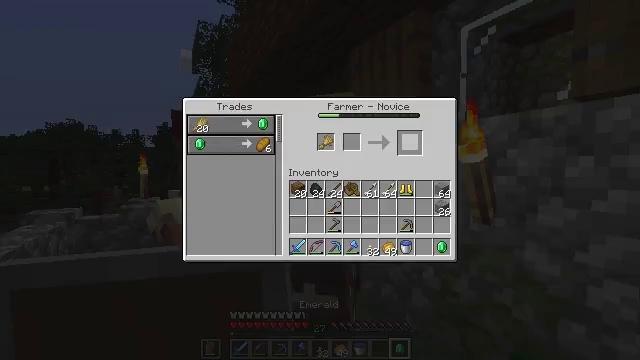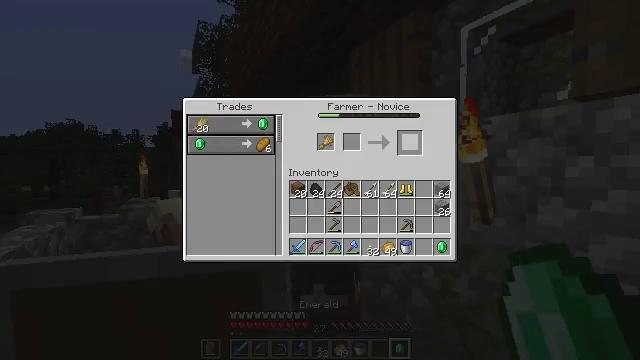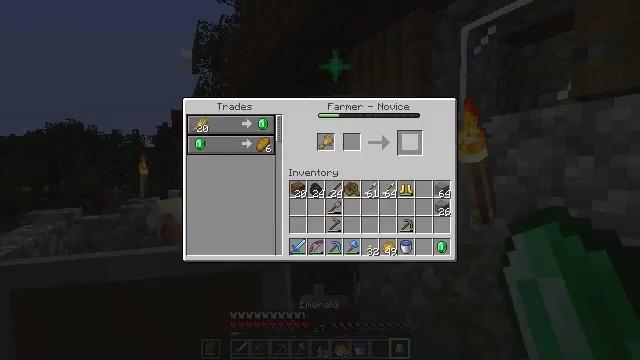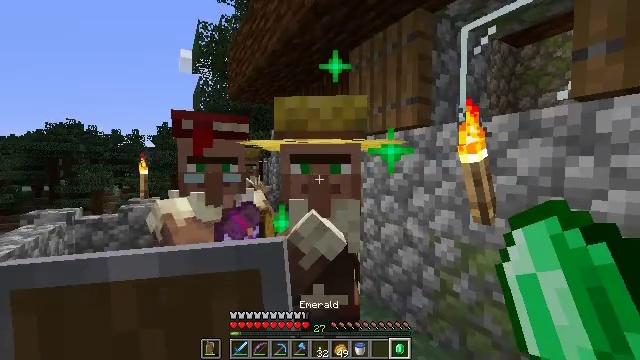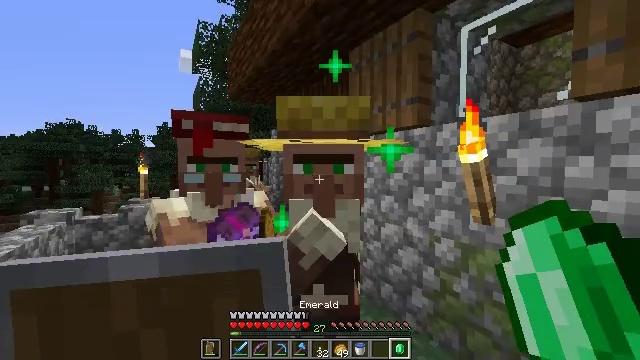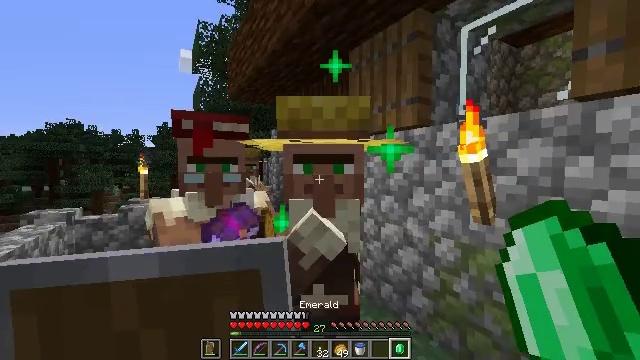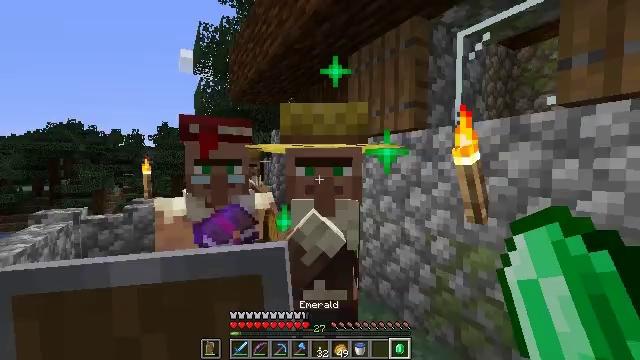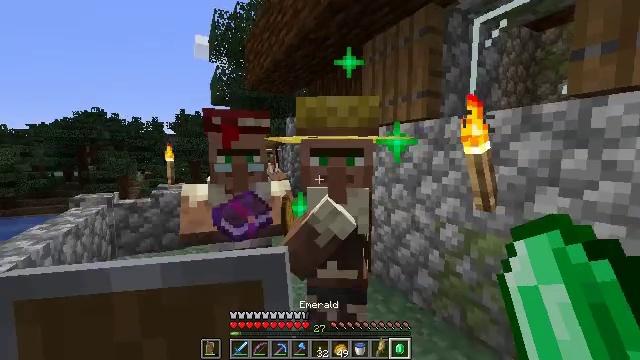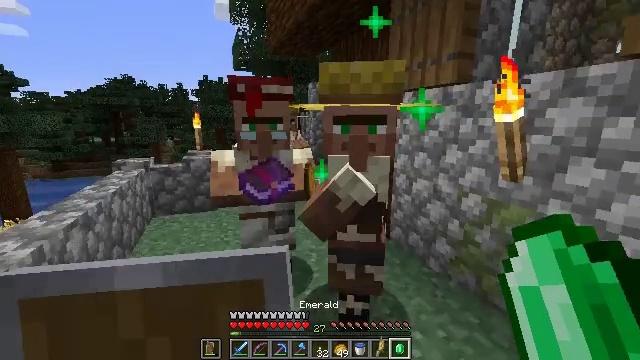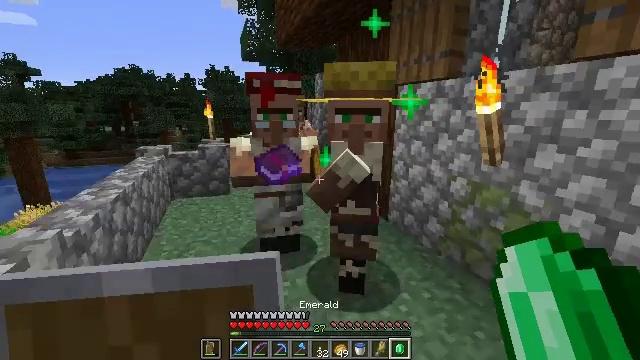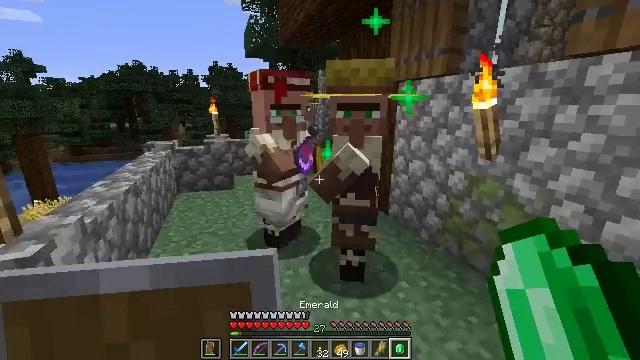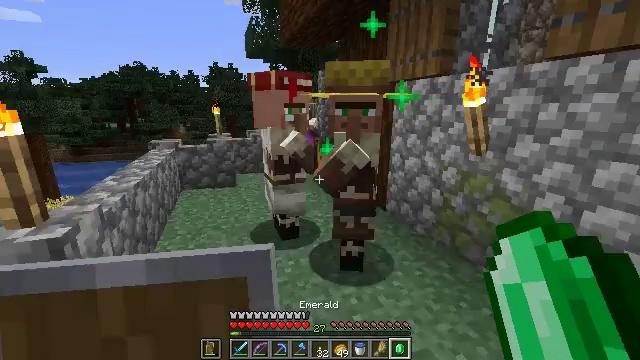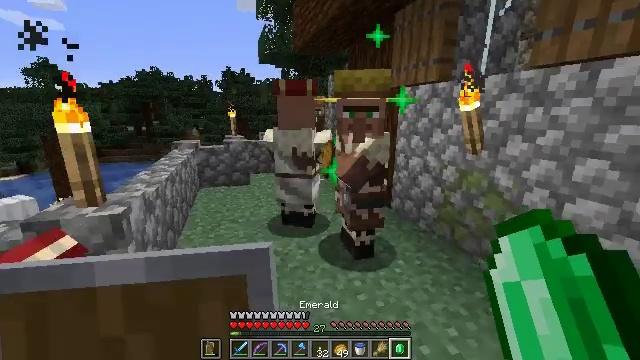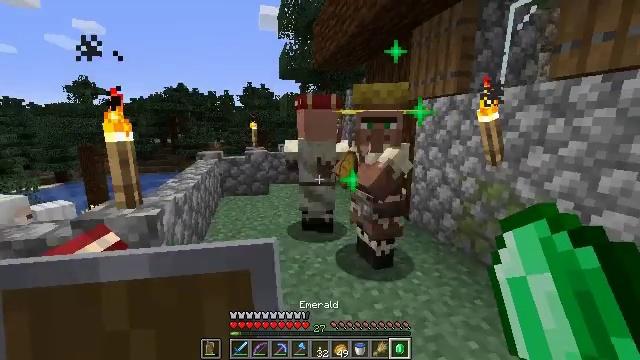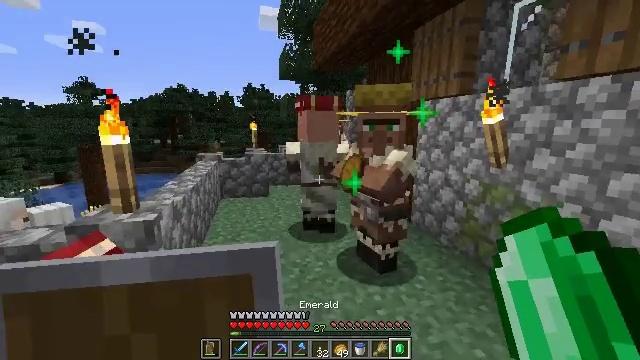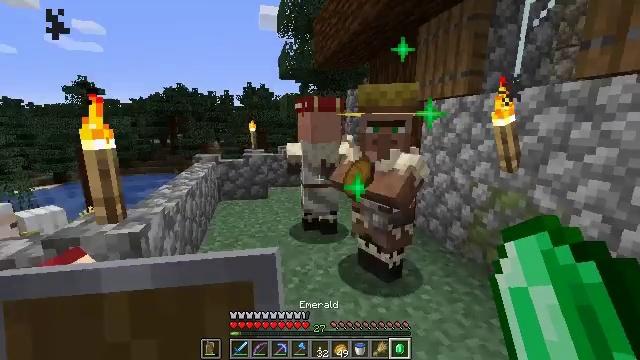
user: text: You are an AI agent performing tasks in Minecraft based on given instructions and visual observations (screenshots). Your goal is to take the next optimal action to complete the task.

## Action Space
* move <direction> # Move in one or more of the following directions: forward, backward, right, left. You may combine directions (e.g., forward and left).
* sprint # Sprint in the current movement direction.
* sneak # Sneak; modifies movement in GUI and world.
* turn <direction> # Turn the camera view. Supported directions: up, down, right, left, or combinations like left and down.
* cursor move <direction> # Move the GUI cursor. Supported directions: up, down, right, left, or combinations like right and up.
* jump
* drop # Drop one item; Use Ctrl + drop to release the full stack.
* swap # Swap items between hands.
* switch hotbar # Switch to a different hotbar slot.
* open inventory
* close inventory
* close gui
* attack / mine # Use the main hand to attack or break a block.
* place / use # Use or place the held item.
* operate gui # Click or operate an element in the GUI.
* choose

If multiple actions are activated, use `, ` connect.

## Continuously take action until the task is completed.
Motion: motion action
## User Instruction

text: Harvest the mature beetroots.
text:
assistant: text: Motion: open gui
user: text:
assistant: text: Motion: no_op
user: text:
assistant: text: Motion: no_op
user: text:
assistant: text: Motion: close gui
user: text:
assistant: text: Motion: no_op
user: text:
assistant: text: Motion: move back
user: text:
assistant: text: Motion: move back, turn left and down
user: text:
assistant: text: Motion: move back, turn left and down
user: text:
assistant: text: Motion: move back, turn left and down
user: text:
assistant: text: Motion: move back
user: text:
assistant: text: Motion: move back
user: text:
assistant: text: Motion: move back, turn left
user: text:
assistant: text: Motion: move forward, turn left and up
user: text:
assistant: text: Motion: move forward
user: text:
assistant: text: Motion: move forward
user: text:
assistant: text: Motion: move forward
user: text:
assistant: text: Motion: move forward
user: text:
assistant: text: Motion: move forward
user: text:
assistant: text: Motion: move forward
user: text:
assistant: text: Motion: move forward, sprint
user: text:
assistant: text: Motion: move forward, sprint
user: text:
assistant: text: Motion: move forward, sprint
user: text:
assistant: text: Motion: move forward
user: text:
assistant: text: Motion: move forward
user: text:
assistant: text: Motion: move forward
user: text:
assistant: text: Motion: move forward, turn left
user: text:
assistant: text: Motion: move forward, turn left
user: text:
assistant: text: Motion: move forward
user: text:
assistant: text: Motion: move forward, use / place
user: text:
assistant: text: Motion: no_op